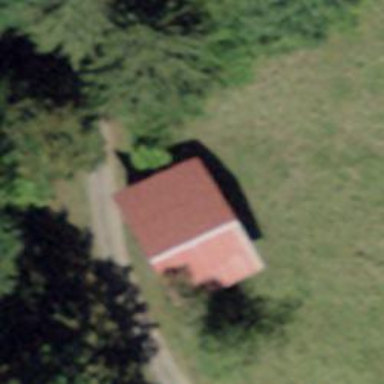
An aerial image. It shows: Barn.